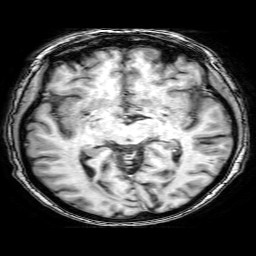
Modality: T1w
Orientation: coronal
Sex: female
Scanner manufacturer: philips
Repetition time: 0.00819 s
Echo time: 0.00376 s